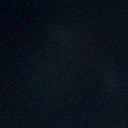
Screen state: off